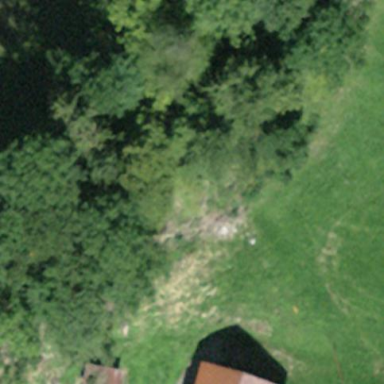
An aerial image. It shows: Forest area.